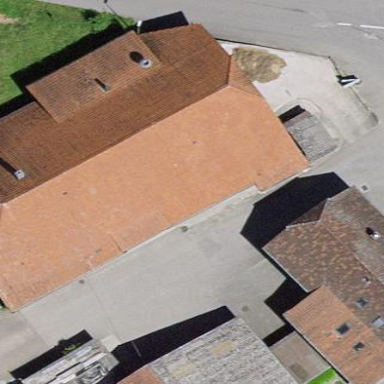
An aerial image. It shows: Farm building.